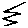
Label: zigzag